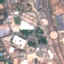
Land use / land cover class: Industrial